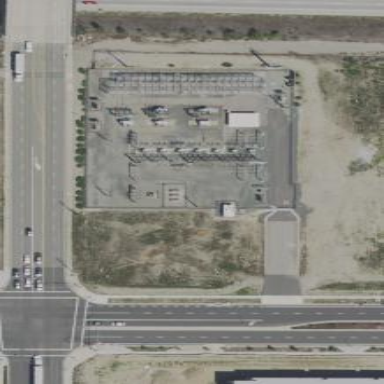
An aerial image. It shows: Power substation.